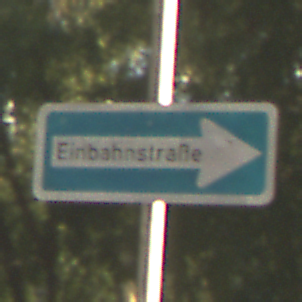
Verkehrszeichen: EinbahnstrasseRechtsweisend
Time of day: SunriseSunset
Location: Outdoor (Suburban)
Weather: Clear
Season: NotSpecified
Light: Natural